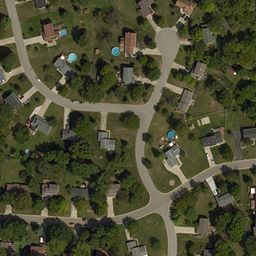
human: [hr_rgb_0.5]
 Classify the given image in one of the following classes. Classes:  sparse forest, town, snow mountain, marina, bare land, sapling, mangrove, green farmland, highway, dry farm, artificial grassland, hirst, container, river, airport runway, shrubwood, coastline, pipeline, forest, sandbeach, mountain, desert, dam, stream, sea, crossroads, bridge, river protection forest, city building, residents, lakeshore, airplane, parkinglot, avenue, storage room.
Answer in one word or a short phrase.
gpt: town